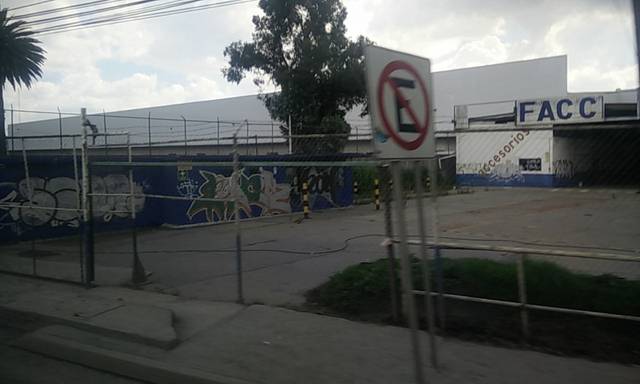
Region: Mexico
Coordinates: 19.708, -99.207